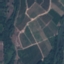
Land use / land cover class: PermanentCrop